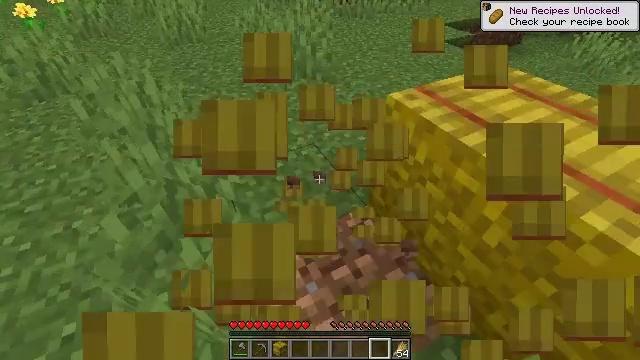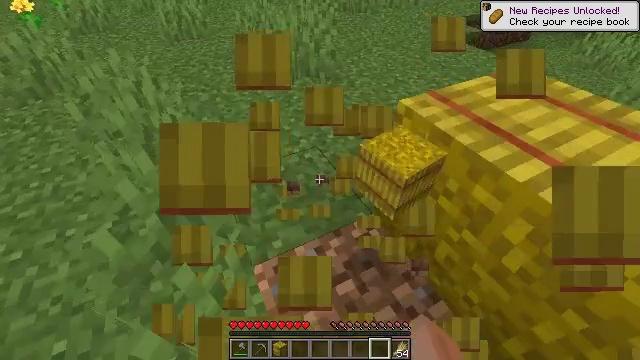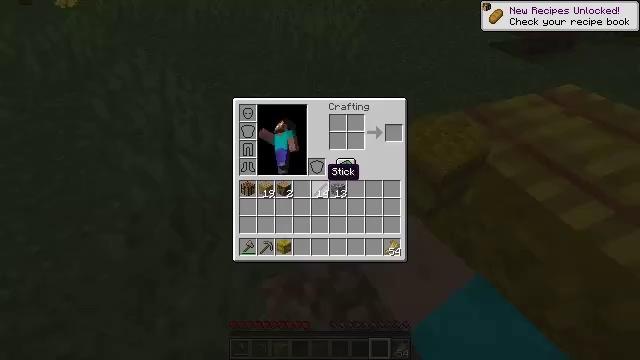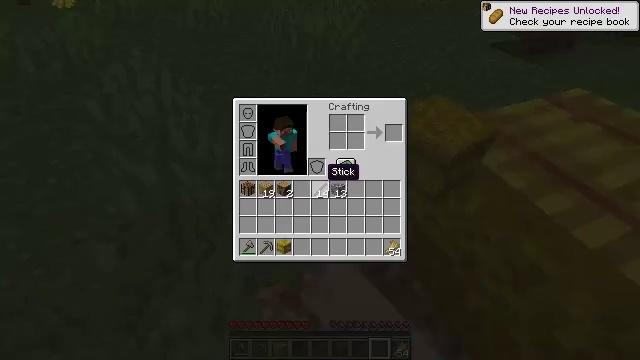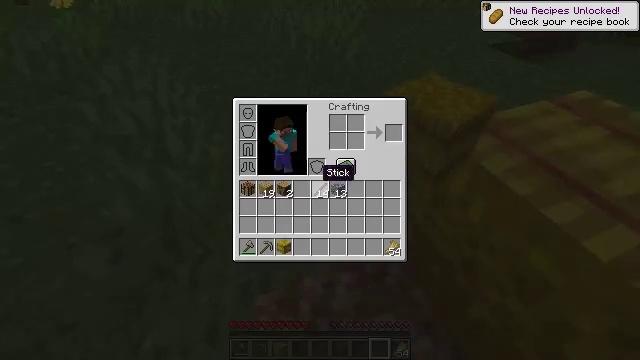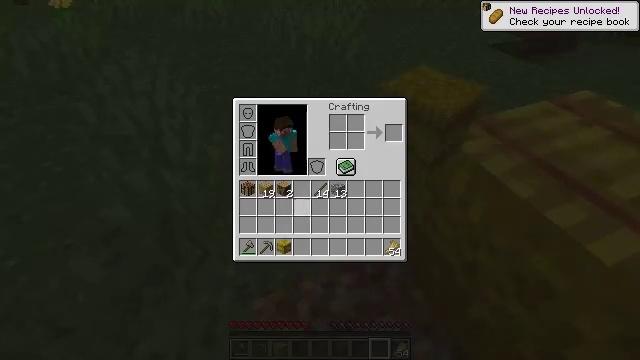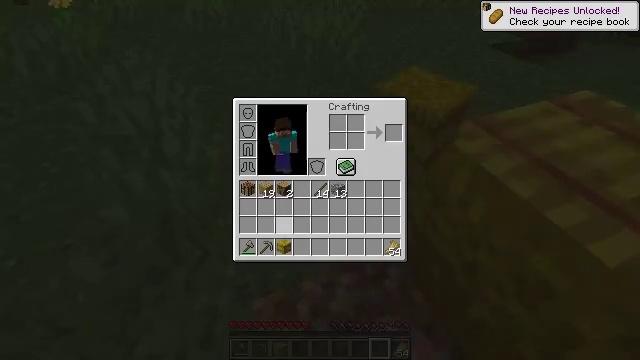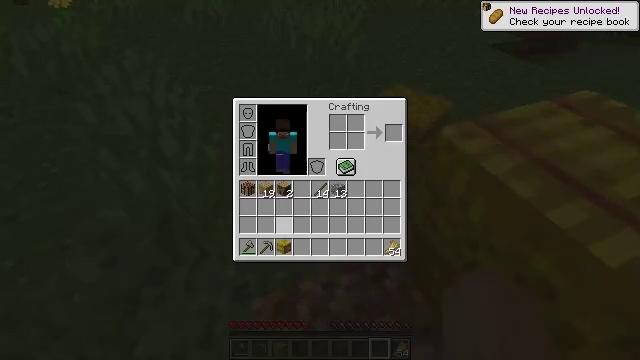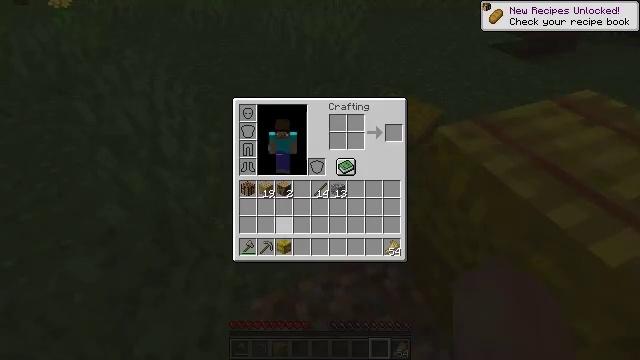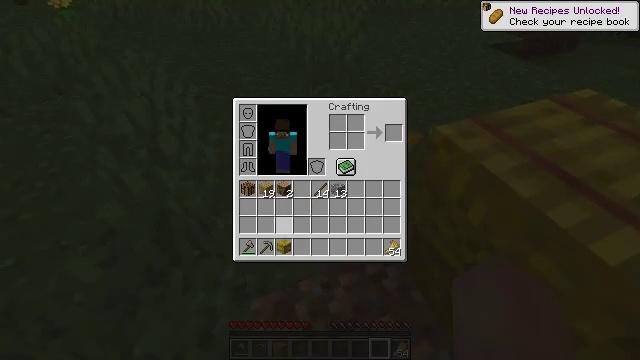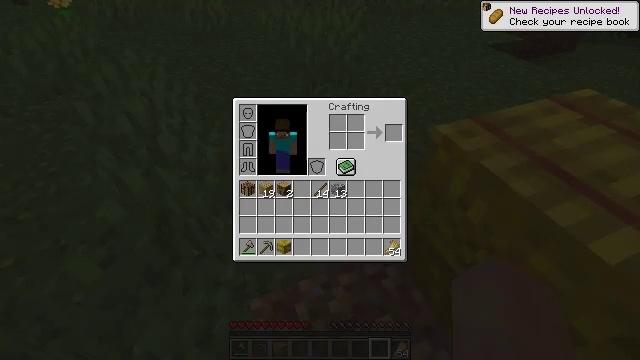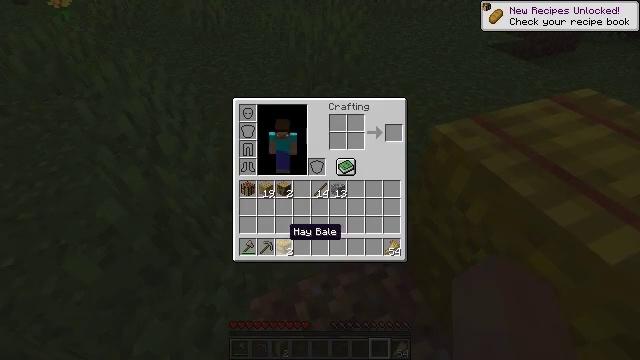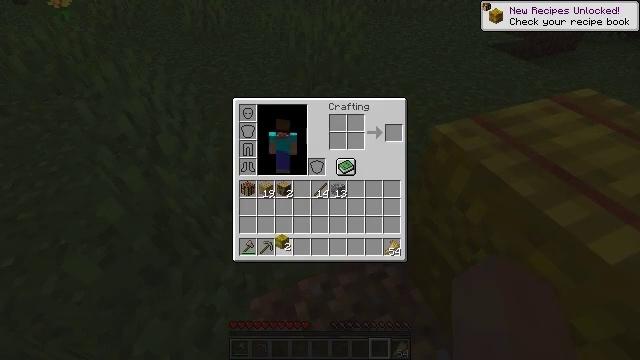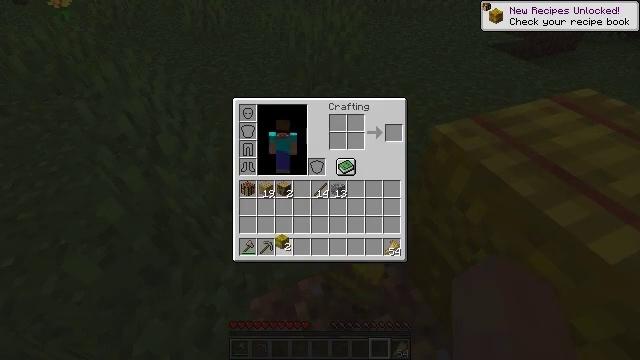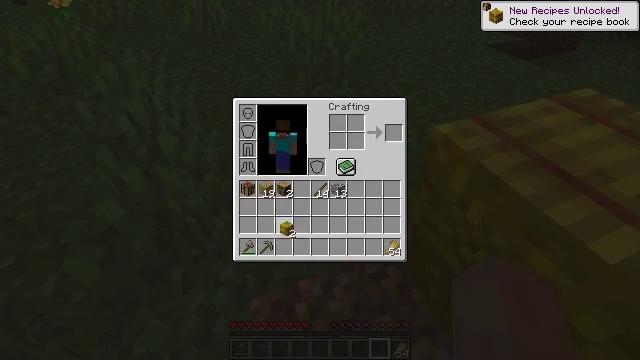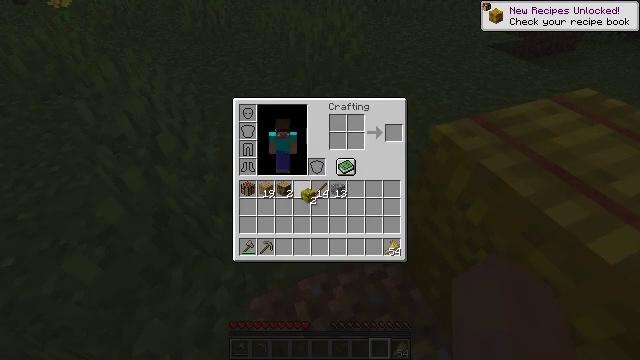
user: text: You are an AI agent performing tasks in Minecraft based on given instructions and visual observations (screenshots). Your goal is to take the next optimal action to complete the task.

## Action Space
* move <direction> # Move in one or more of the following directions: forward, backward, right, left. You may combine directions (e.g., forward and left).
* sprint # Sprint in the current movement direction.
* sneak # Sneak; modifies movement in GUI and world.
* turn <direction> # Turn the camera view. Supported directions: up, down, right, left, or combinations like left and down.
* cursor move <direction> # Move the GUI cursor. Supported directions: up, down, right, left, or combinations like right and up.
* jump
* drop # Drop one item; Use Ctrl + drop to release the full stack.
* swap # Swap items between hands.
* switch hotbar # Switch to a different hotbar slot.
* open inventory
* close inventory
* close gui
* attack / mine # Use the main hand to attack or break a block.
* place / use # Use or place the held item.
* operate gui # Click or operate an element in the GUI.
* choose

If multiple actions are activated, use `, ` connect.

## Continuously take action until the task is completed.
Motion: motion action
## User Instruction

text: Use the crafting grid to craft wheat.
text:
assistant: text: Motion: move forward, turn down, attack / mine
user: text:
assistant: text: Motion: move forward, turn left, attack / mine, open inventory
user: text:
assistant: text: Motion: move forward, open inventory
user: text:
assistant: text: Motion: open inventory
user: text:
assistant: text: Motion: cursor move left and down
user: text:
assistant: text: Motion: cursor move left and down
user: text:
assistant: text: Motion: no_op
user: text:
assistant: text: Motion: no_op
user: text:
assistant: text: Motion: no_op
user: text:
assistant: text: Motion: cursor move down
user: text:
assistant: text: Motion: no_op
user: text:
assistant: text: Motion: operate gui
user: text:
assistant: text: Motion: operate gui
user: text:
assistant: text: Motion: cursor move up, operate gui
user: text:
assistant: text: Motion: cursor move right and up
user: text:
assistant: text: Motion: cursor move right and up
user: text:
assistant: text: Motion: cursor move right and up
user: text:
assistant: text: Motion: operate gui
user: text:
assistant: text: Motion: operate gui
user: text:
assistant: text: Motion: operate gui
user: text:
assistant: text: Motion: no_op
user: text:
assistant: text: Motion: no_op
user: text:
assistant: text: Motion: sneak
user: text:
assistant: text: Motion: sneak, cursor move right
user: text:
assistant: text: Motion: sneak, cursor move right
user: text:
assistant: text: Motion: sneak
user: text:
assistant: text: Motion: sneak, operate gui
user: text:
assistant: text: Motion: sneak, operate gui
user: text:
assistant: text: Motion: sneak, operate gui
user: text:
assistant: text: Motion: sneak